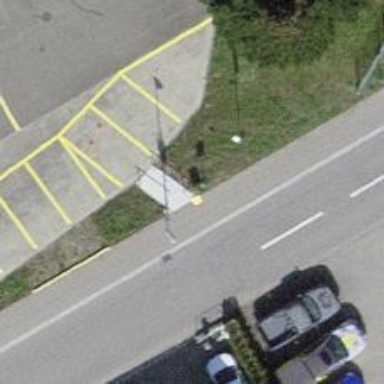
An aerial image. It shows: Post box.